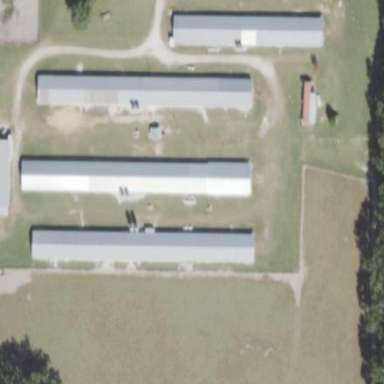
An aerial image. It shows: Poultry farmyard is depicted in the image.